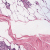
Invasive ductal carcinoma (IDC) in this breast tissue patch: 0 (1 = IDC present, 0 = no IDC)